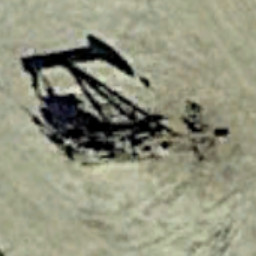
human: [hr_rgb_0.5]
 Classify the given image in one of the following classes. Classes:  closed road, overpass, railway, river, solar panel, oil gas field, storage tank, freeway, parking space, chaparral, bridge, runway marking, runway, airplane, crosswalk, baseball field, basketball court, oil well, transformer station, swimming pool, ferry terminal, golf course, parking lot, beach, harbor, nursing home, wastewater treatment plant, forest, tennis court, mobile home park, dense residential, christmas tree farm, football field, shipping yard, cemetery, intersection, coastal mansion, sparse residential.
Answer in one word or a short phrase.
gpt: oil well